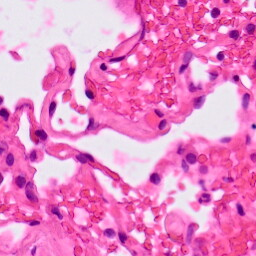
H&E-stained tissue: Lung